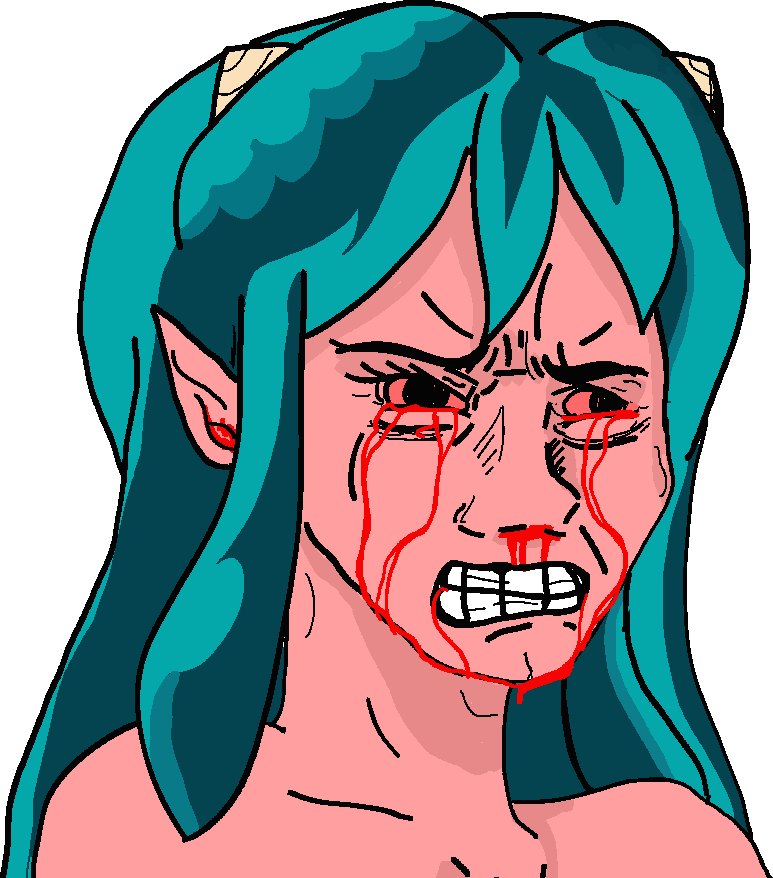
Label: 5_Rage